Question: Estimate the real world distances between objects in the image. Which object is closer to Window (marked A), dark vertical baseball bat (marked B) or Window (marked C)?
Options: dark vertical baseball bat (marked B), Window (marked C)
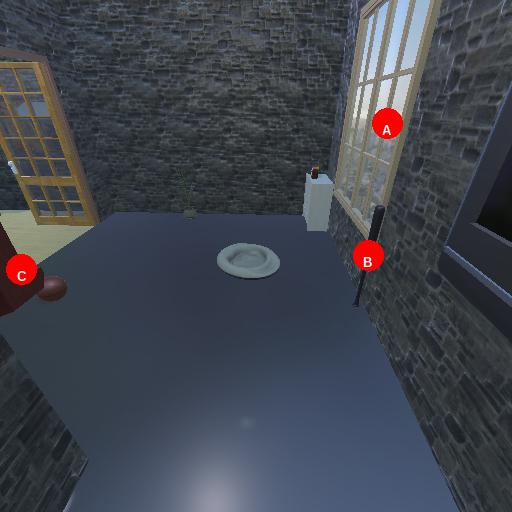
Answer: dark vertical baseball bat (marked B)